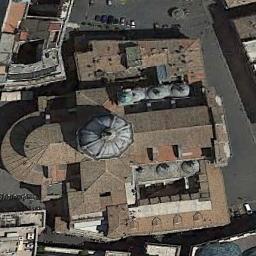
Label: church